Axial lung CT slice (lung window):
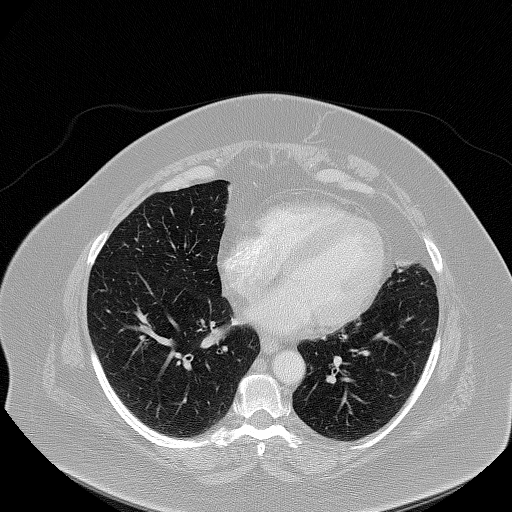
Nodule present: no